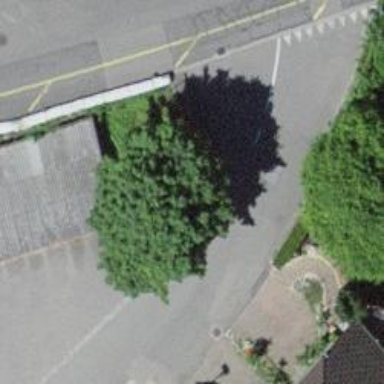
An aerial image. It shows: Post box.